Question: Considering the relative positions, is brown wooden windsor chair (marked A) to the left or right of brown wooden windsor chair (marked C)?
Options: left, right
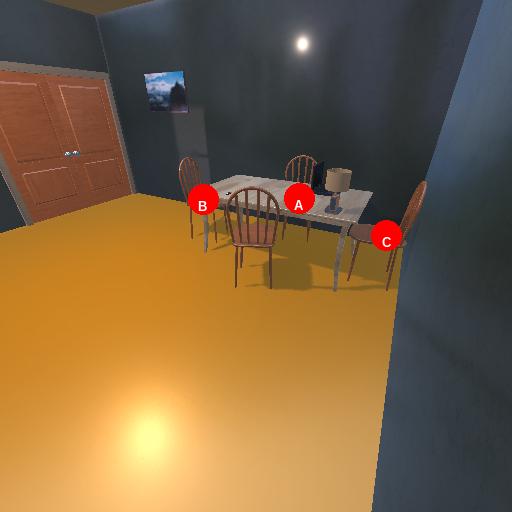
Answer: left